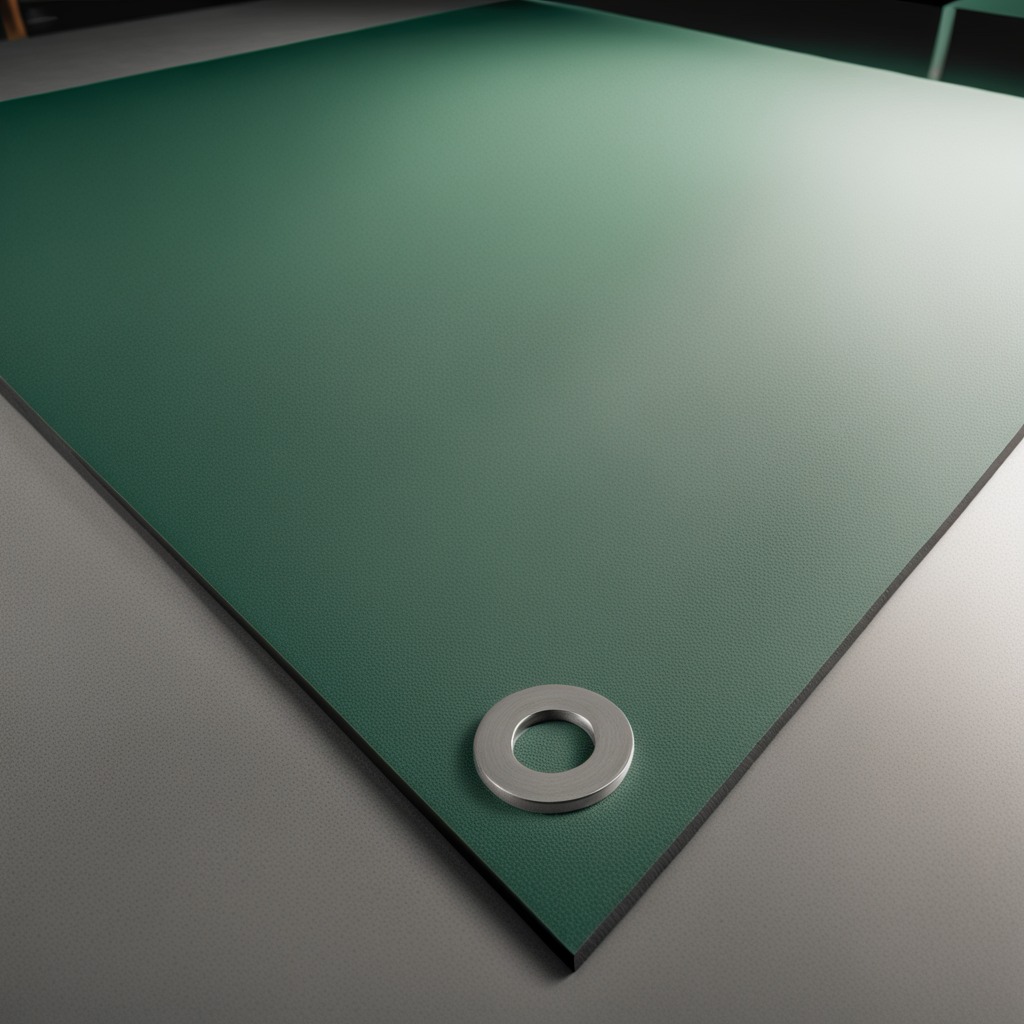
A flat metal washer lying on a clean granite tabletop covered with a green rubber mat inside a workshop under bright overhead lighting crisp shadows high clarity worn but beneath the mat